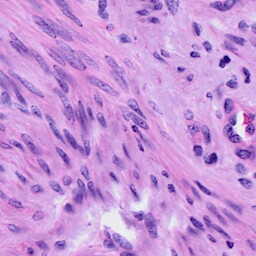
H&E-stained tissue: Cervix